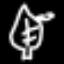
Label: leaf